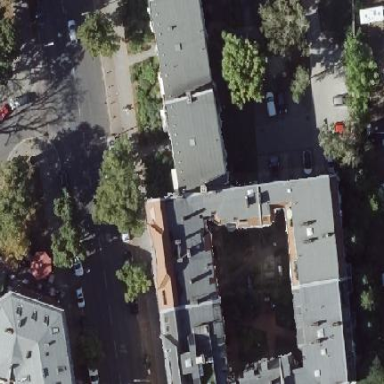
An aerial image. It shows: Unique apartment building with double saltbox roof shape.